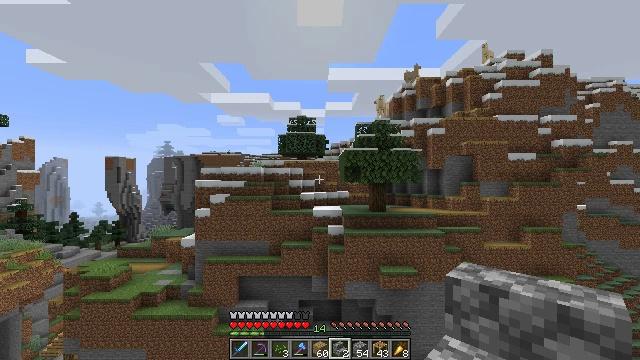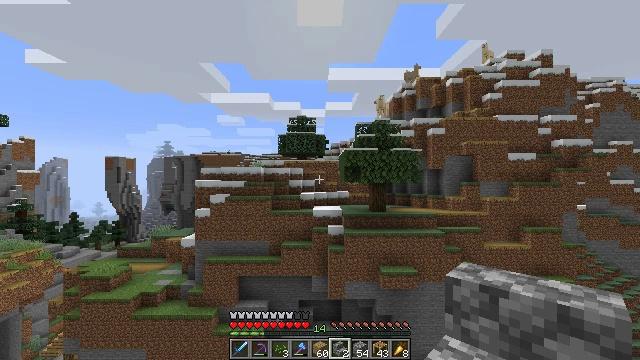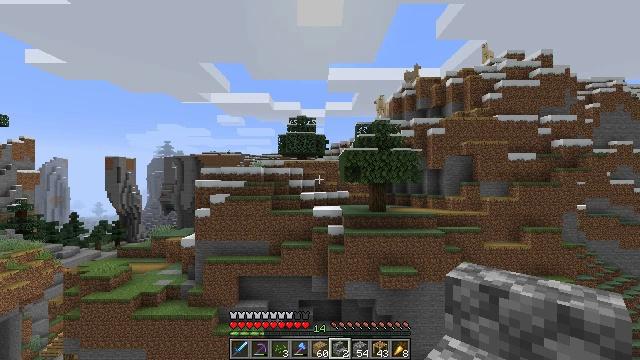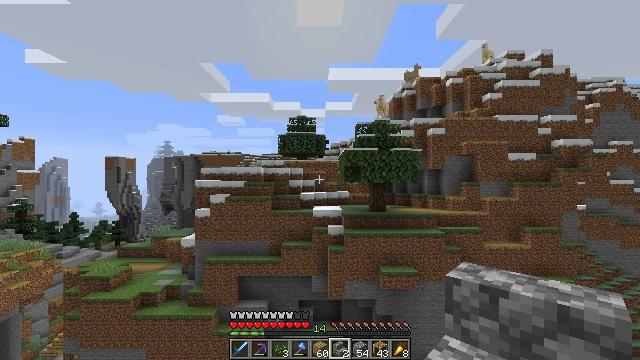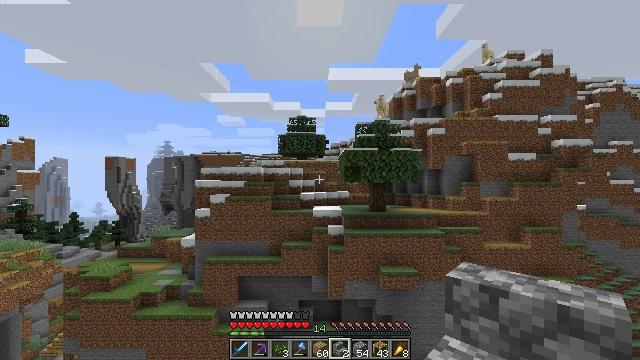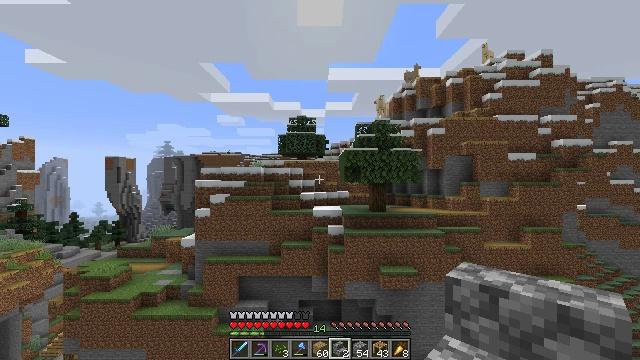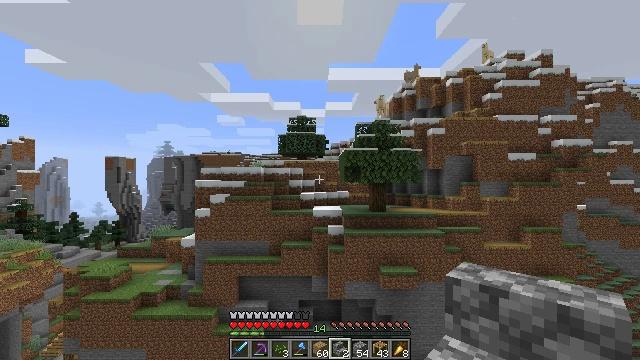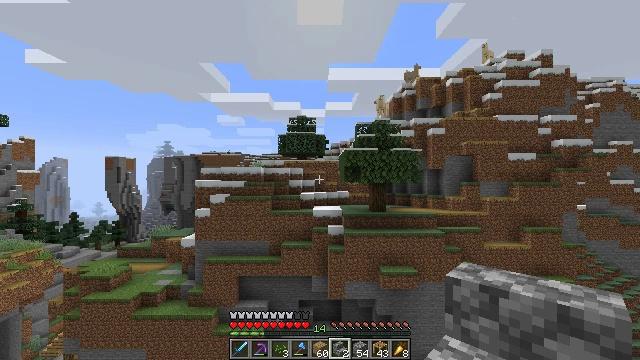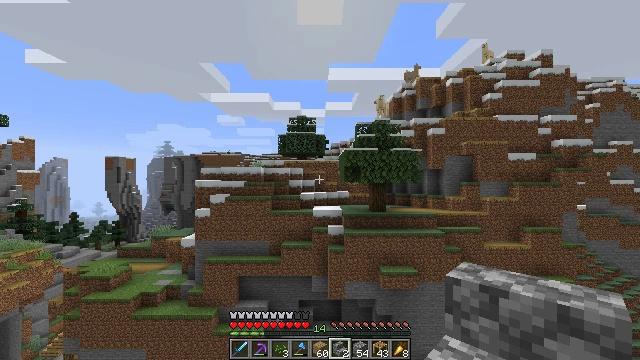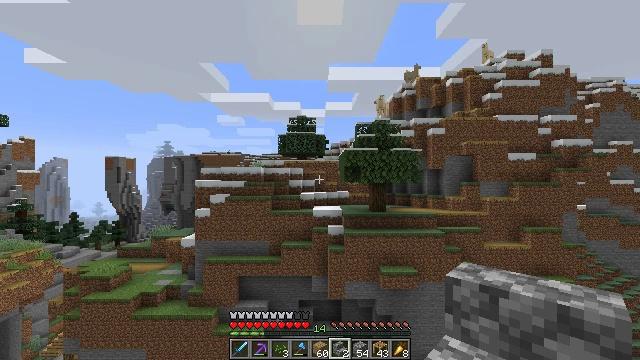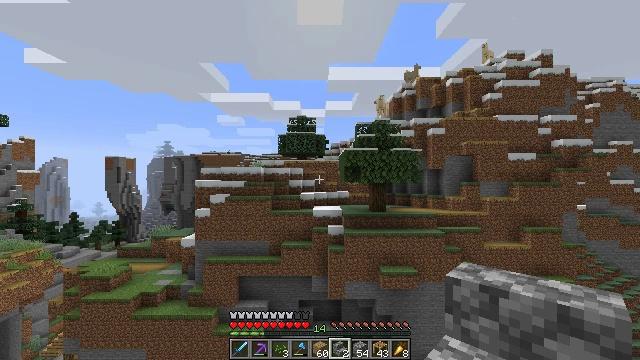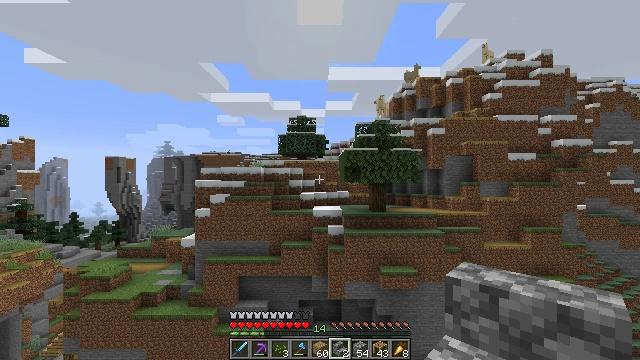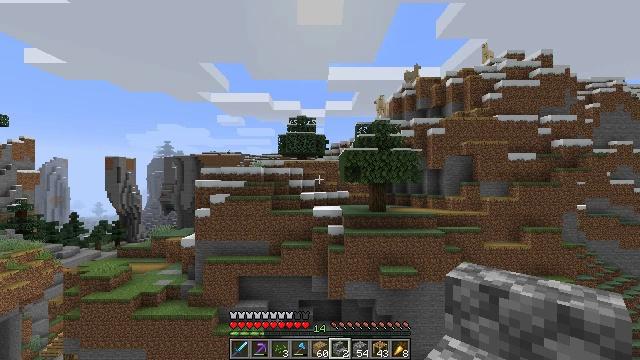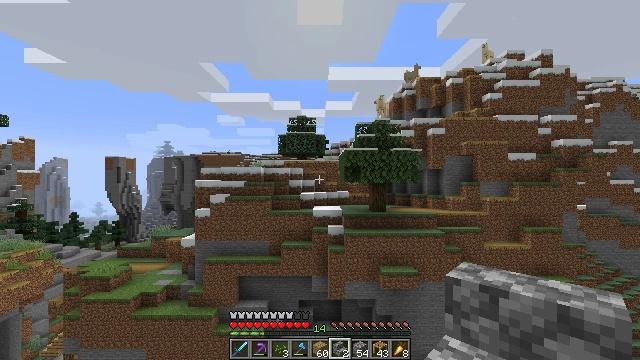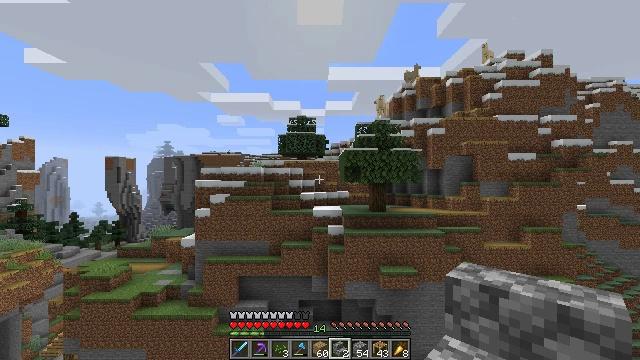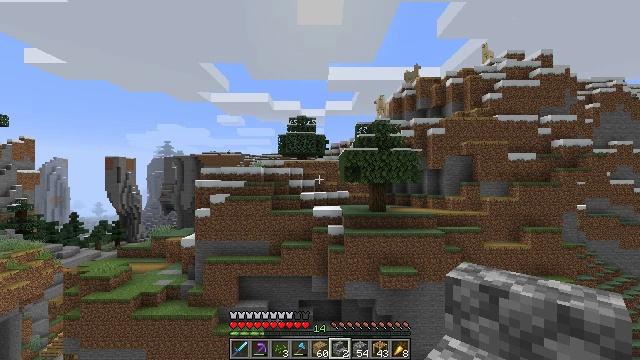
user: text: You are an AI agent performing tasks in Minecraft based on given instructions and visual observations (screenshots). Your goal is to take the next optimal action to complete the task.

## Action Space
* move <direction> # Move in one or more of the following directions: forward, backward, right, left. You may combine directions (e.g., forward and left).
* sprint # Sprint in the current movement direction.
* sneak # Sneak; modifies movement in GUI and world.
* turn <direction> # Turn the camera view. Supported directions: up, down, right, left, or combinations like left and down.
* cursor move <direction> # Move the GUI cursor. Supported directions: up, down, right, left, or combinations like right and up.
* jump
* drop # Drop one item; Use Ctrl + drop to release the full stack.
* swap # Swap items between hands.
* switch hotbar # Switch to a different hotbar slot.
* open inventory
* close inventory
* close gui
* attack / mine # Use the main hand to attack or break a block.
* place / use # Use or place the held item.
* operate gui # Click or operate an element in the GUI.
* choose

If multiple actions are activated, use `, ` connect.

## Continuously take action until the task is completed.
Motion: motion action
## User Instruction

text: Remove the scaffolding structure.
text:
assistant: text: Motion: no_op
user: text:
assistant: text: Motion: no_op
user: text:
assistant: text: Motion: no_op
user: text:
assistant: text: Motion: no_op
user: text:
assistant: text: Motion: no_op
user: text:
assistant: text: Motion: no_op
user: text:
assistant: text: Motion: no_op
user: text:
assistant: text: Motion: no_op
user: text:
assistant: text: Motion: no_op
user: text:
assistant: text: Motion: no_op
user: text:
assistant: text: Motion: no_op
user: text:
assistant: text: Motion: no_op
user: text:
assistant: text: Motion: no_op
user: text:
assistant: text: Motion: no_op
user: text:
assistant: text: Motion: no_op
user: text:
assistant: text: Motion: no_op
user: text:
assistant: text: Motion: no_op
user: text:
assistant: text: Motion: no_op
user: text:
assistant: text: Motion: no_op
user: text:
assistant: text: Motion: no_op
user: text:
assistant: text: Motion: no_op
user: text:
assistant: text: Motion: no_op
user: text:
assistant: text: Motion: no_op
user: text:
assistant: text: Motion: no_op
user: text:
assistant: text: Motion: no_op
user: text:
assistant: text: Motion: no_op
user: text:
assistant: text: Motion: no_op
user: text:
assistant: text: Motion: no_op
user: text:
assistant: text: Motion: no_op
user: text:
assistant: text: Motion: no_op